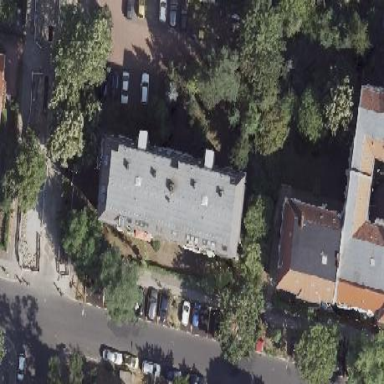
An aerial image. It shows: Unique apartment building with quadruple saltbox roof shape.